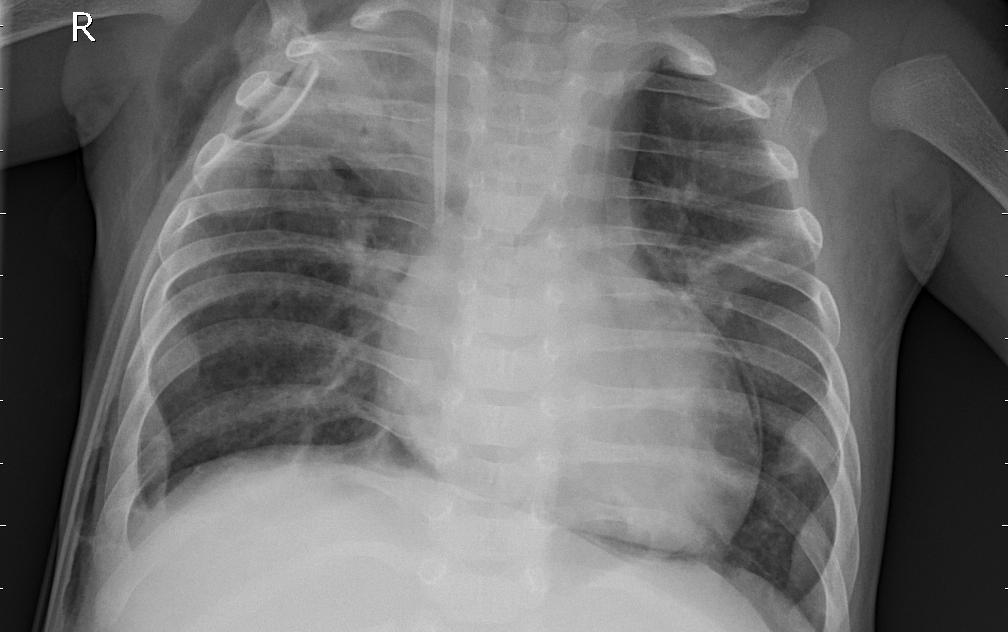
Diagnosis: PNEUMONIA